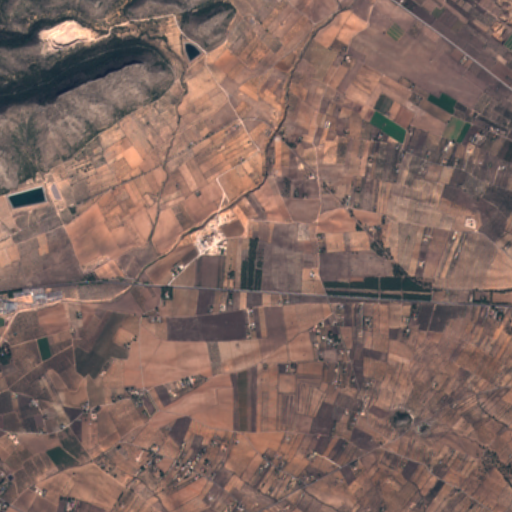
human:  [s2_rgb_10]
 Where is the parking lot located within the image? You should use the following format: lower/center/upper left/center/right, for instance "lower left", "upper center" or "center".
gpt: The parking lot is located in the center left of the image.
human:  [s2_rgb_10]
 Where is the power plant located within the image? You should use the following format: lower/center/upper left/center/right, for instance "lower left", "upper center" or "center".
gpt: There is no power plant in the image.